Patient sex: M
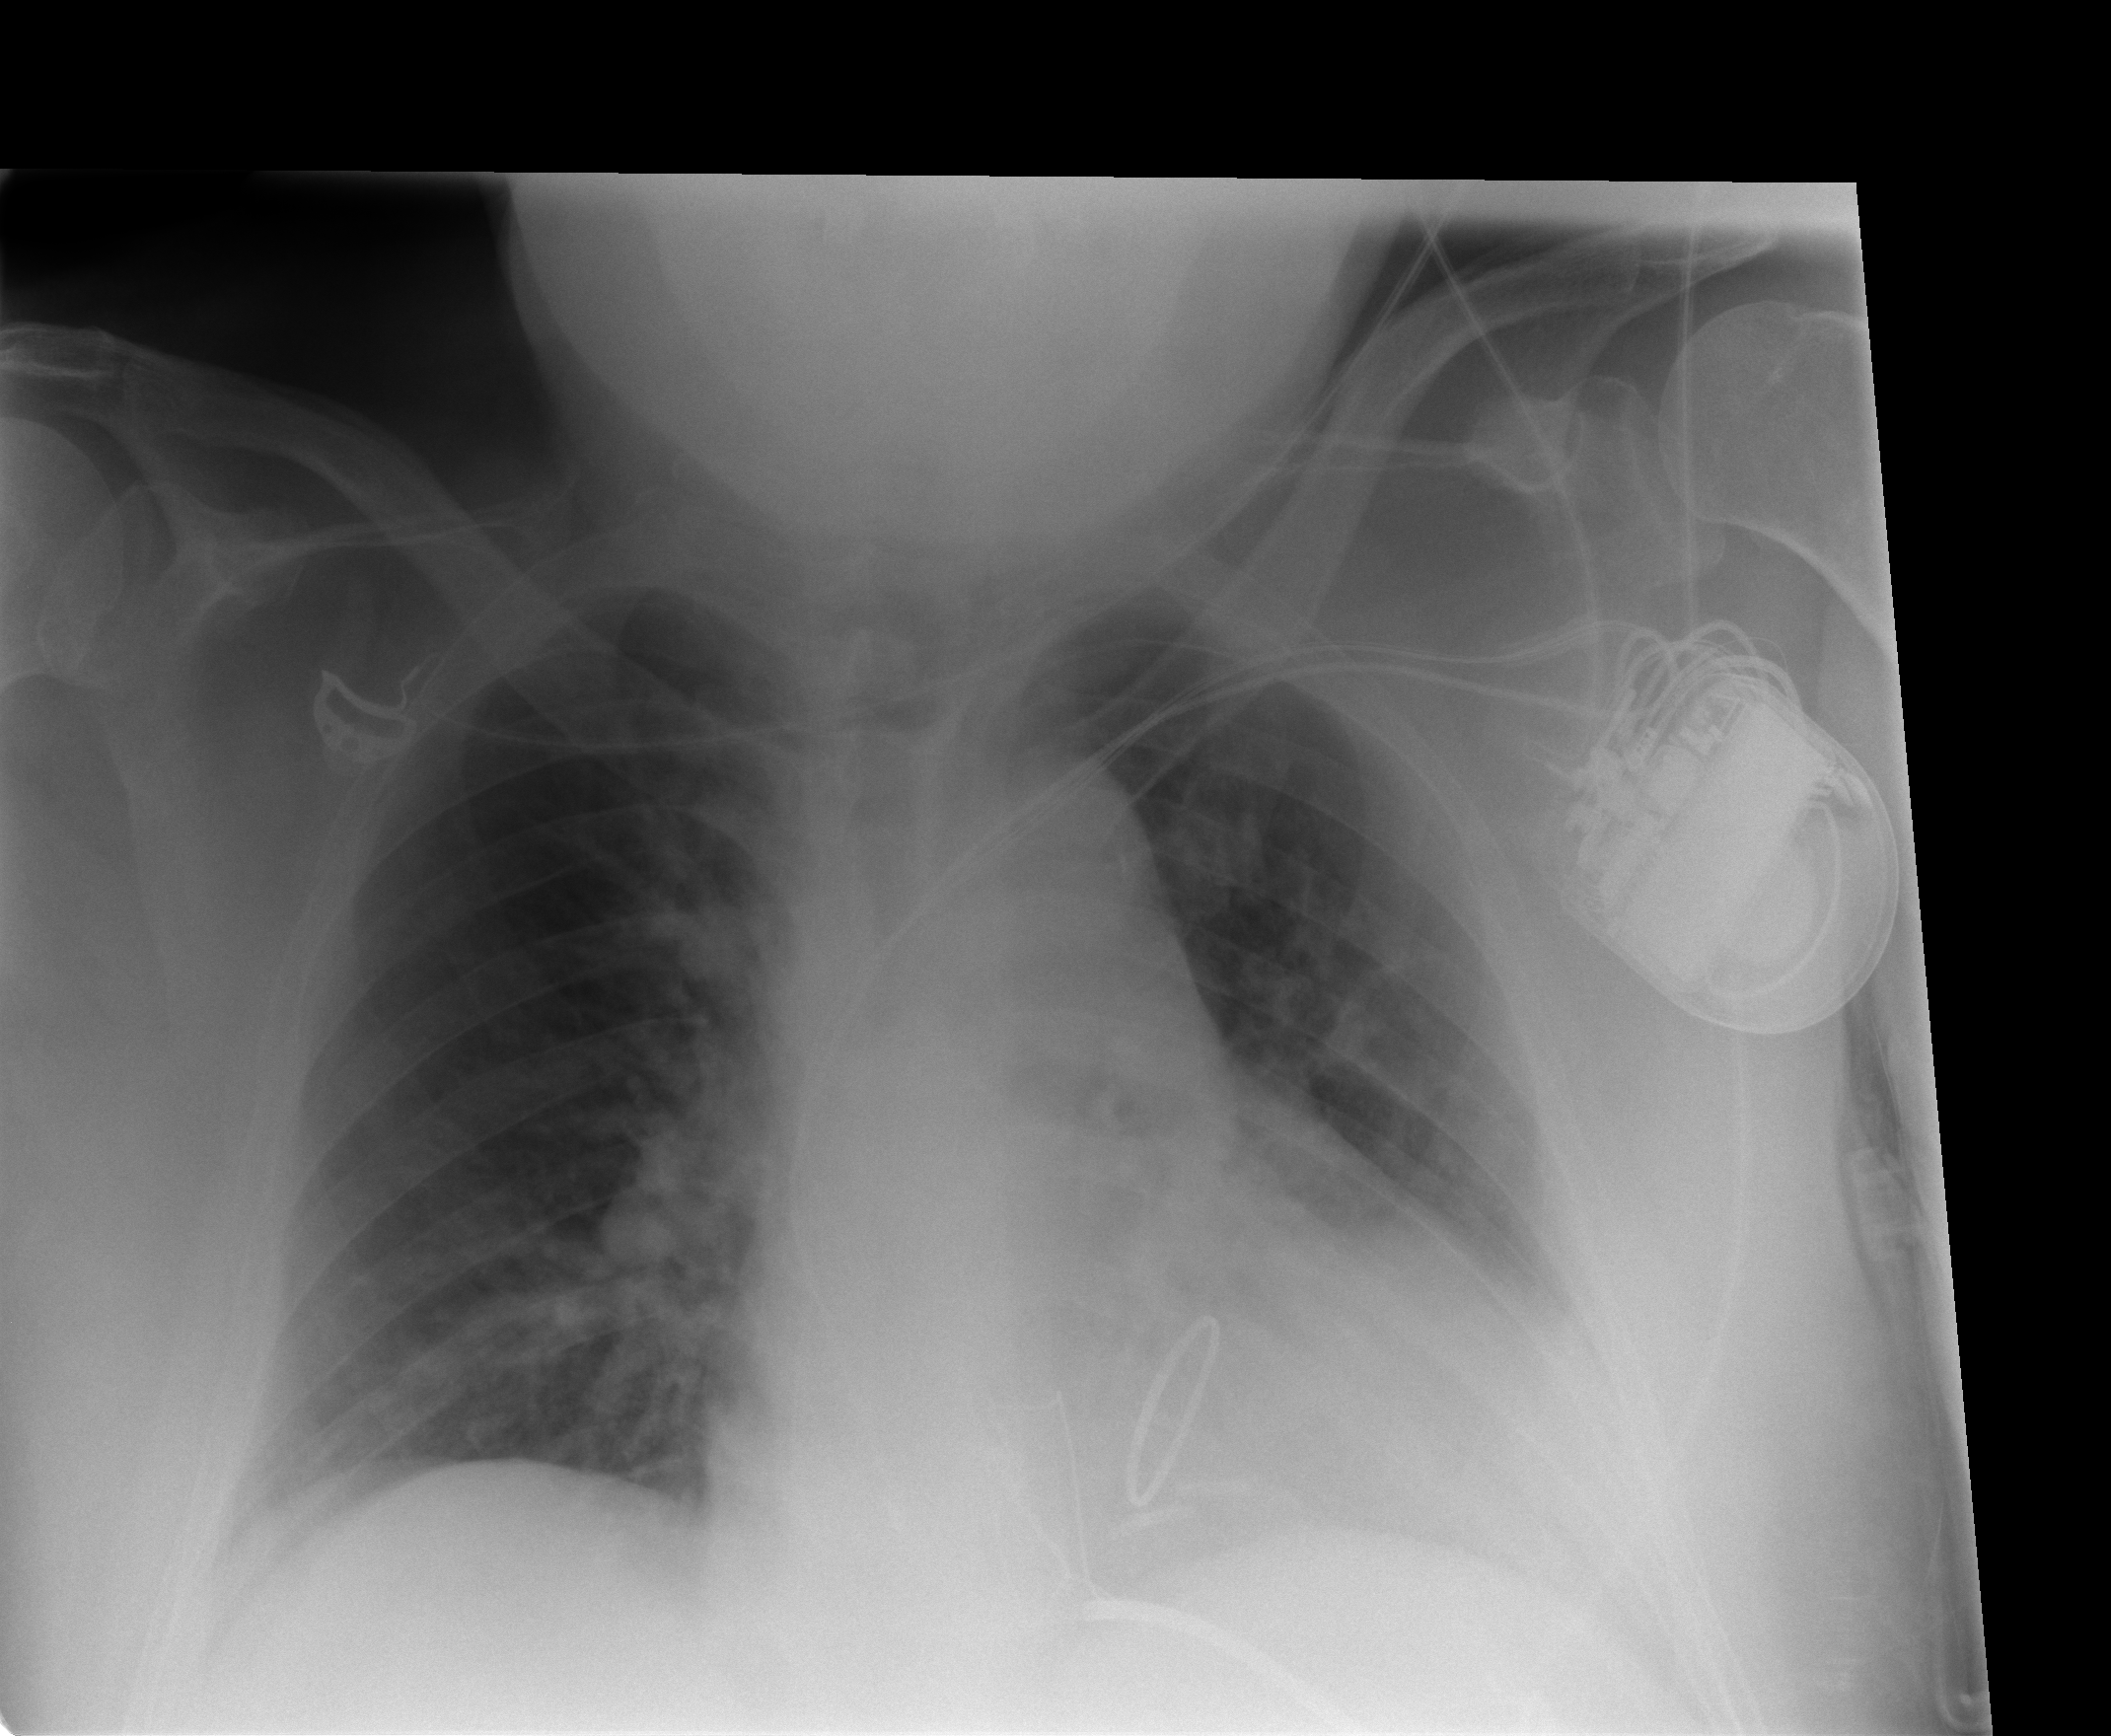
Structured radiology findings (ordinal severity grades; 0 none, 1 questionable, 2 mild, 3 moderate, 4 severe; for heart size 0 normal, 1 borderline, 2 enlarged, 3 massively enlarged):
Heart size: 2
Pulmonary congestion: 2
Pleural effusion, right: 0
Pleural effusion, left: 1
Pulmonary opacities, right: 0
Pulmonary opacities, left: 0
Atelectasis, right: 2
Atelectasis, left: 2